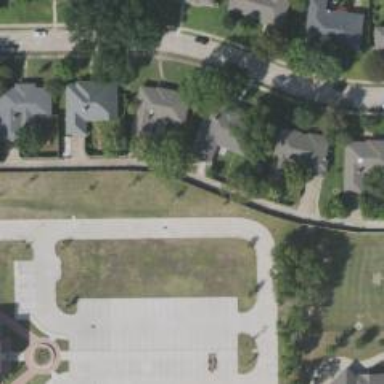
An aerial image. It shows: Alleyway designated as service road.